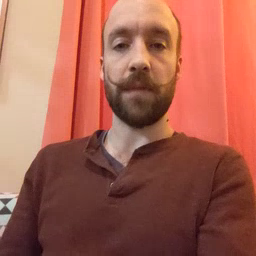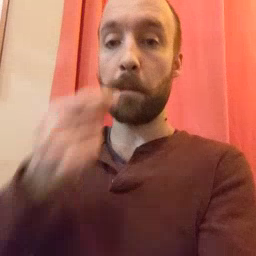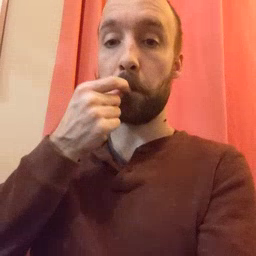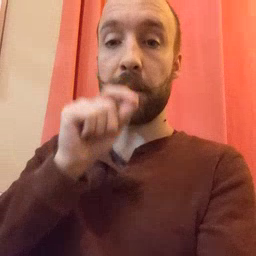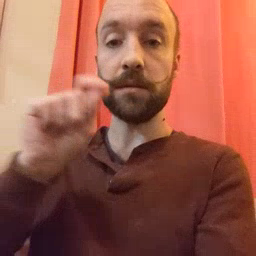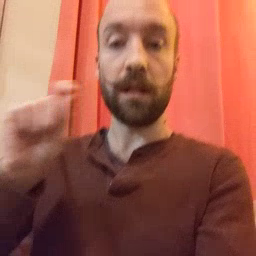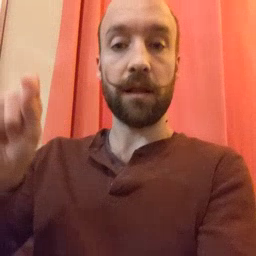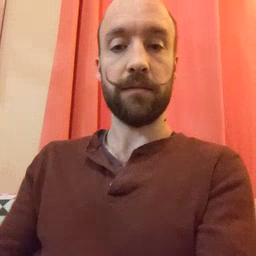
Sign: pencil